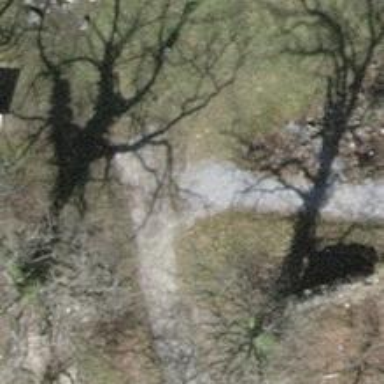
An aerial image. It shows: Pebblestone path.